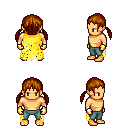
a pixel art fantasy rpg character, male body template, human, tanned skin, yellow tattered cape, teal pants, brunette twin-tailed hairstyle, gold gloves, four views (front, back, left, right), 2x2 character sprite sheet, small pixel art, hard edges, no anti-aliasing